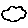
Label: cloud